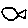
Label: fish